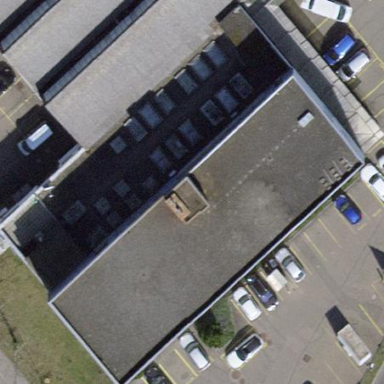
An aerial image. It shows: Commercial building.